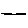
Label: line